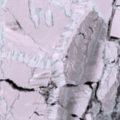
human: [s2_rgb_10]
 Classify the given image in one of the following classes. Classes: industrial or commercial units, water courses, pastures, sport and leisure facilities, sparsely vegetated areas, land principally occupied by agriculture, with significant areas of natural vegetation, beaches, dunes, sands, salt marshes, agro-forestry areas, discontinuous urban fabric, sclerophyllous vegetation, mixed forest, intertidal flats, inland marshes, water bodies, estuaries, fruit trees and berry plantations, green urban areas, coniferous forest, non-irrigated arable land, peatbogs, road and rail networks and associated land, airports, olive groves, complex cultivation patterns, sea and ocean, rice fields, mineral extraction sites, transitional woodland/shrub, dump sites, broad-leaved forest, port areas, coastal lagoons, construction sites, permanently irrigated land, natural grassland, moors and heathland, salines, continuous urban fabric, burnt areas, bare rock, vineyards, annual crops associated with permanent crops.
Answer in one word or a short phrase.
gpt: sea and ocean